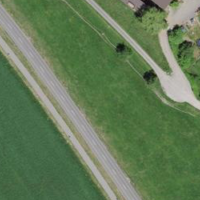
EUNIS habitat code: 25
Species observed at this site:
Picus viridis